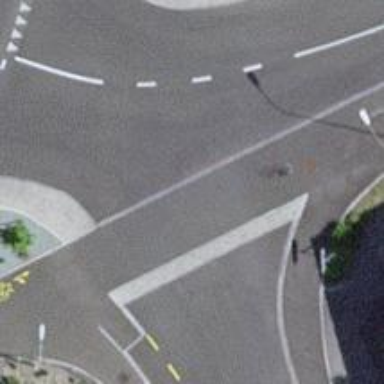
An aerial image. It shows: Unmarked crossing with traffic calming table.